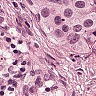
Metastatic tissue present: yes